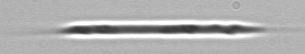
Label: Rhizosolenia